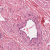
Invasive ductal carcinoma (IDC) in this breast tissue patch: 0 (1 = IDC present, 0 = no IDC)